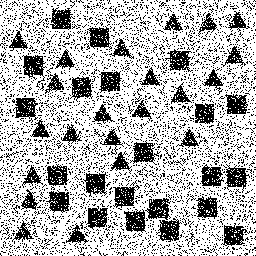
Squares: 22
Triangles: 22
Stars: 0
Total shapes: 44